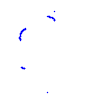
Particle: proton